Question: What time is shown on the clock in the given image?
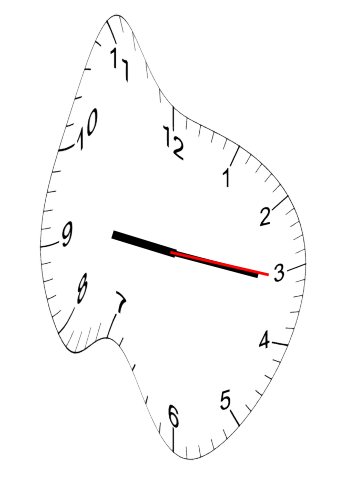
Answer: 09:16:16